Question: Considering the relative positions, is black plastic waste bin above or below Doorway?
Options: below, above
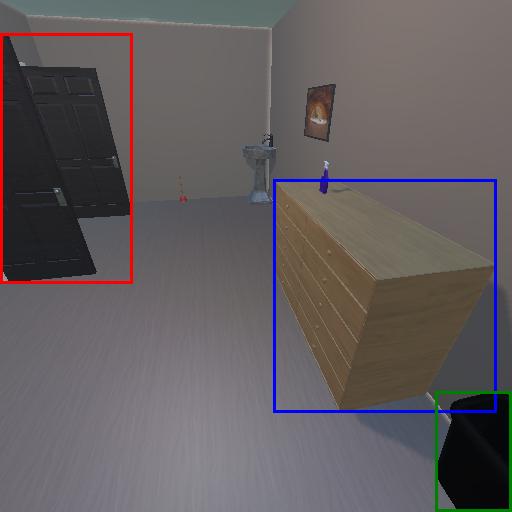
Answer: below